Interaction volume radius: 5 \u00c5
Interaction volume height: 25 \u00c5
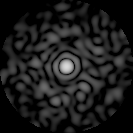
Disorder parameter: 0.8333